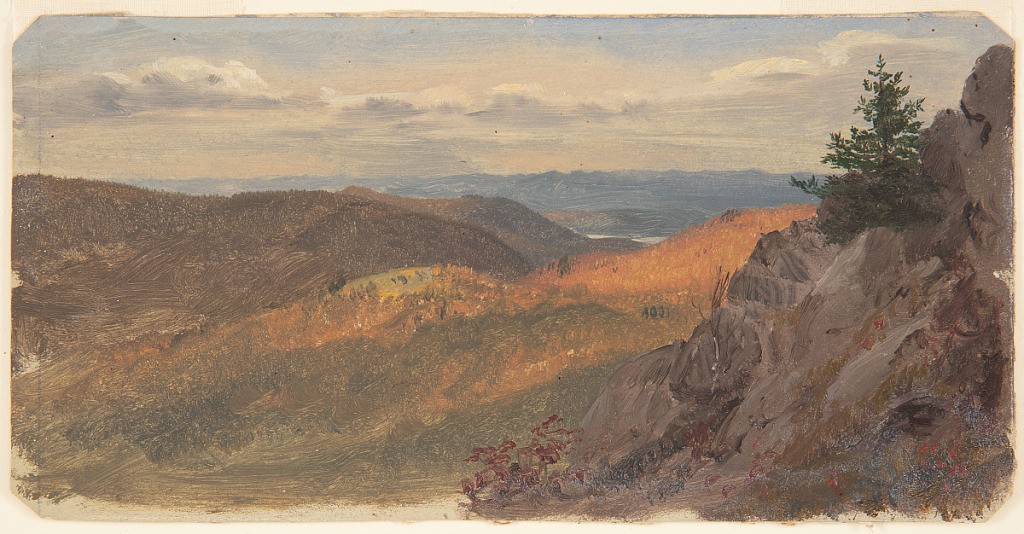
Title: Mountain Landscape in Autumn
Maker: Frederic Edwin Church, American, 1826–1900
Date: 1873–1880
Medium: Brush and oil on paperboard
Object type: Drawing
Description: Landscape sketch with view of mountainous, autumnal landscape extending to distant horizon. Rocky cliff comprises immediate foreground at right, and hosts a conifer tree near its top. Mountainside descends into middle distance from right to left, and is colored in orange, yellow, and green hues. Lake nestled in mountains beyond. In background, purple mountains make up jagged horizon, with partly cloudy/hazy skies above.